Question: I have developed a website that uses Facebook Open Graph methods. But when i submit it facebook returned me with a message that i have to put something in my website like the image below

Where can i find a plugin like this?
I only find this one ; <URL>
but it's useless.
Thanks for your help.
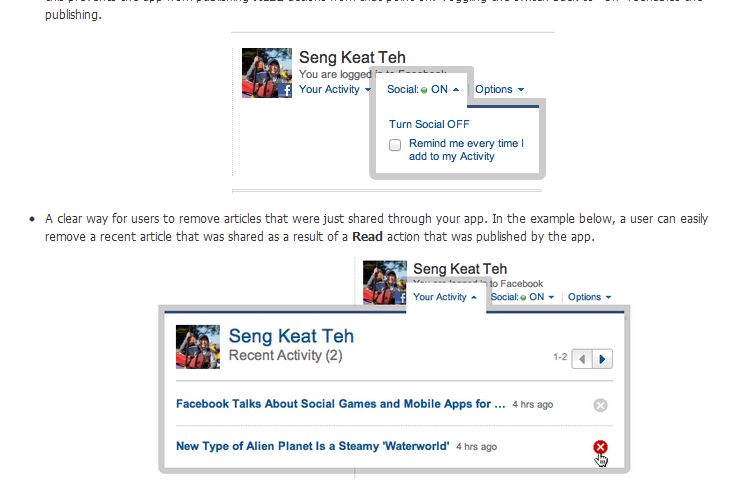
Answer: There is no plugin like this currently available. You have to develop one yourself.
You should be using facebook connect and keeping track of all this actions as well as submitting them to graph API. If so, you only need to ad this on/off button and activity log.
This way the user has control over his activity...